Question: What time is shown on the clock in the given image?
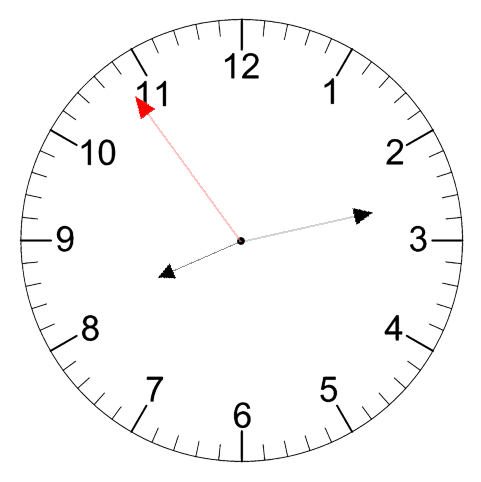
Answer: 08:12:54